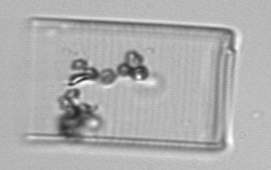
Label: Guinardia_flaccida